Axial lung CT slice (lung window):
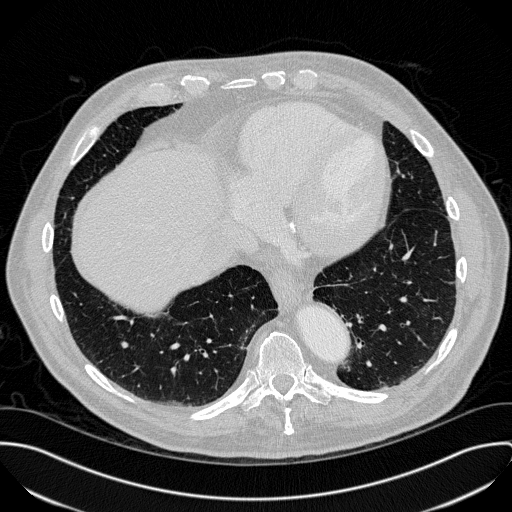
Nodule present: no